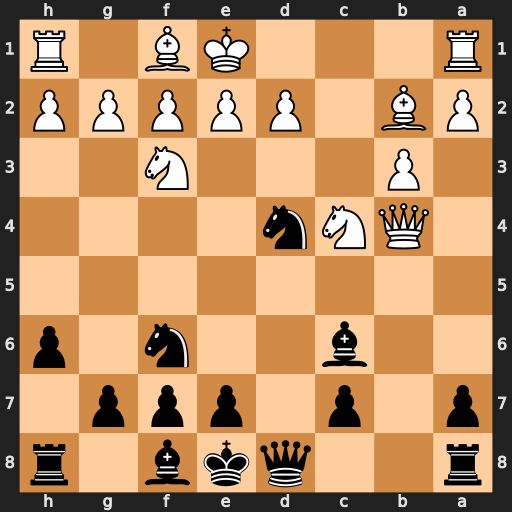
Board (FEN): r2qkb1r/p1p1ppp1/2b2n1p/8/1QNn4/1P3N2/PB1PPPPP/R3KB1R
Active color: b
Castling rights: KQkq
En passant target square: -
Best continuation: Nc2+ Kd1 Nxb4